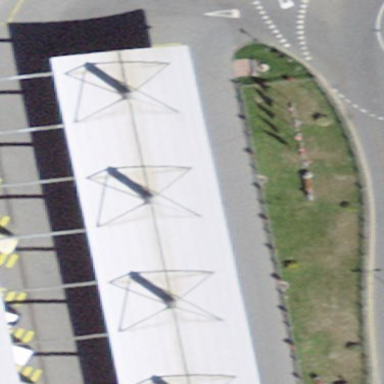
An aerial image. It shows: View of roof of building.